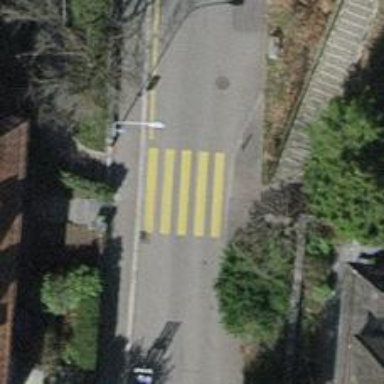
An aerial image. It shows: Paved footway with crossing.